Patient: sex F, age 51
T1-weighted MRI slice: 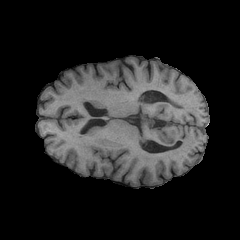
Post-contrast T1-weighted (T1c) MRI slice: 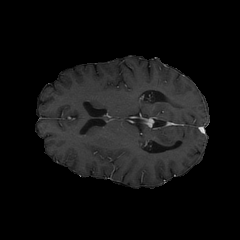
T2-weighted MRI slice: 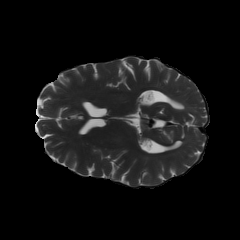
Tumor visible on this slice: no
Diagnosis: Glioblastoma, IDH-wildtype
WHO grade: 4